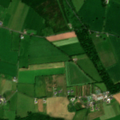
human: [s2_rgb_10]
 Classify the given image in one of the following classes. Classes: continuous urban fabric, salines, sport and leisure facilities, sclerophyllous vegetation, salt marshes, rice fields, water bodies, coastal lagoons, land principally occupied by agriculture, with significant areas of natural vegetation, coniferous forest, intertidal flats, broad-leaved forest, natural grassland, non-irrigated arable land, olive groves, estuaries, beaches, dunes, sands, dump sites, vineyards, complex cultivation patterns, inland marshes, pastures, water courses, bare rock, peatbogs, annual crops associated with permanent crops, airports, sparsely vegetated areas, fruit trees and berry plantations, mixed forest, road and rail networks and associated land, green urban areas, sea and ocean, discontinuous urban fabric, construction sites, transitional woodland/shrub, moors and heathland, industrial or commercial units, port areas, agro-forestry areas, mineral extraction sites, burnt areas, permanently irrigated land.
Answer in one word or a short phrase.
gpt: pastures, complex cultivation patterns, mixed forest